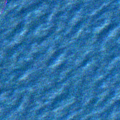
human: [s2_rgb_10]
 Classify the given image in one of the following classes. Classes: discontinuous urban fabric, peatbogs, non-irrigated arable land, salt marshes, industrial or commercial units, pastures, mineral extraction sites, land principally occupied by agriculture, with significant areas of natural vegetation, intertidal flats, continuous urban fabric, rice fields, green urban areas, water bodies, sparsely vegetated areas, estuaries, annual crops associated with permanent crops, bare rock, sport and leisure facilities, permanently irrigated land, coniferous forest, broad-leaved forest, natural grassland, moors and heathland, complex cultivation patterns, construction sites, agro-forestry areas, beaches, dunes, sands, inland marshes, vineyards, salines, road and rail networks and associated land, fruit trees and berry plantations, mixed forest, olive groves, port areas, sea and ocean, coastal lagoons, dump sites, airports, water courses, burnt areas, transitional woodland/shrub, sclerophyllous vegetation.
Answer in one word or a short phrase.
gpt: sea and ocean